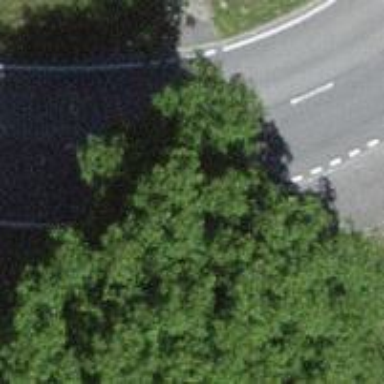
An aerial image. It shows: Secondary road with asphalt surface.